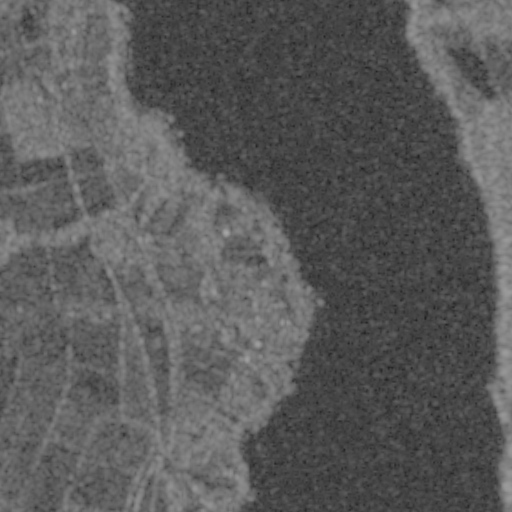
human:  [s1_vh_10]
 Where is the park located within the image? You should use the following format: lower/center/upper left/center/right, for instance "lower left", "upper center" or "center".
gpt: The park is located in the center of the image.
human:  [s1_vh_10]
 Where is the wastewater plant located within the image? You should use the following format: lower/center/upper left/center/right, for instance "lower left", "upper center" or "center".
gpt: The wastewater plant is located in the lower left of the image.
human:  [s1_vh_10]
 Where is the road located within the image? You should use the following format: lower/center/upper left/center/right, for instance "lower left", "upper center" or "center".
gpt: There is no road in the image.

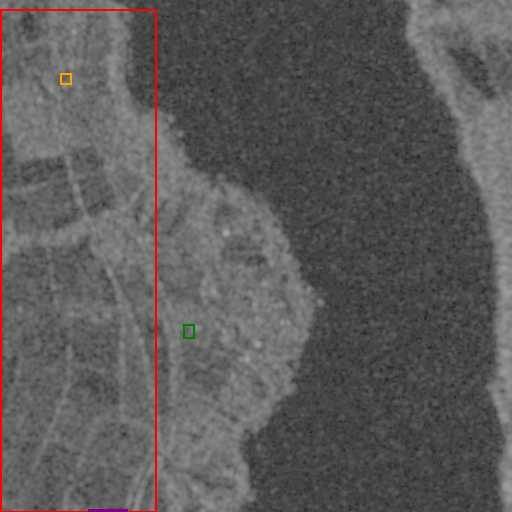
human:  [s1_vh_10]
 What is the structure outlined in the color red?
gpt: The structure outlined in red is a crop field.
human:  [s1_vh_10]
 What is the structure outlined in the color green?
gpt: The structure outlined in green is a park.
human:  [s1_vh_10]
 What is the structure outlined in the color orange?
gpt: The structure outlined in orange is a parking lot.
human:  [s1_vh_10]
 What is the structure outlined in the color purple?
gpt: The structure outlined in purple is a wastewater plant.
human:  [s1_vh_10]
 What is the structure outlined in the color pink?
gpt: There is no pink outline.